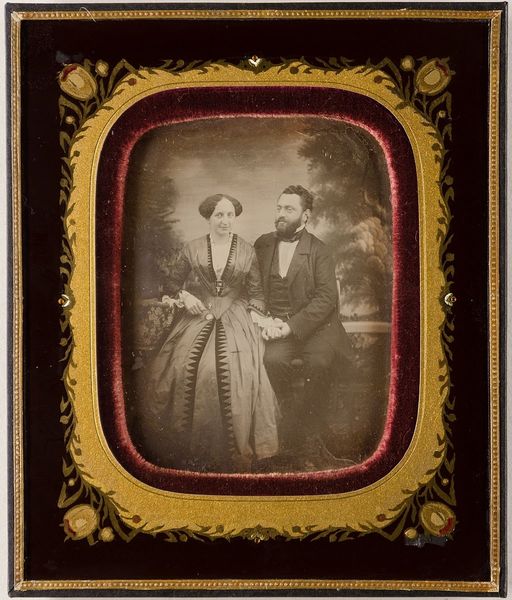
Titel: Unbekanntes Ehepaar
Standort: Hamburg
Institution: Museum für Kunst und Gewerbe Hamburg
Schlagwörter: mann, frau, portrait, figur, paar, foto, fotografie, photographie, doppelbildnis, doppelportrait, photo, ehe, lichtbild, daguerreotypie, bildwerke, angewandte und bildende kunst, hessische systematik, porträt, porträtfotografie, porträtphotographie, doppelporträt, verheiratetes paar, matrimonium, ehestand